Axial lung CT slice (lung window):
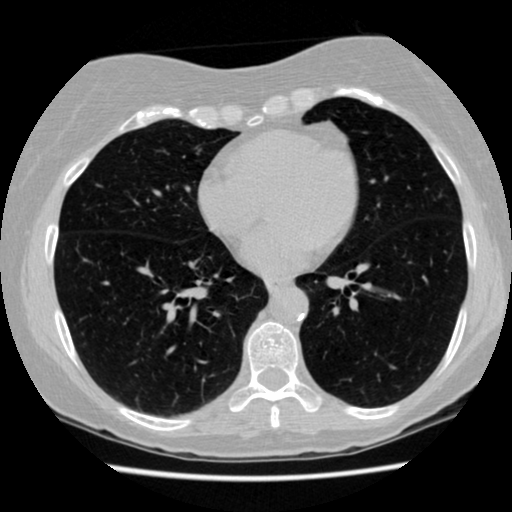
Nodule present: no